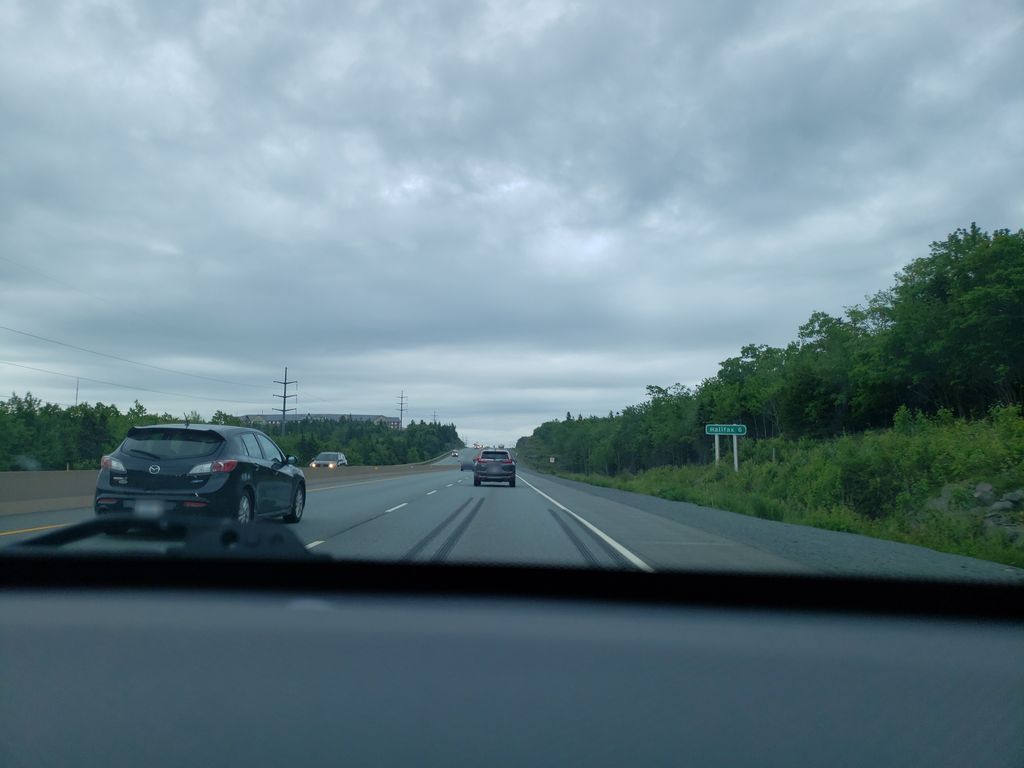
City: halifax